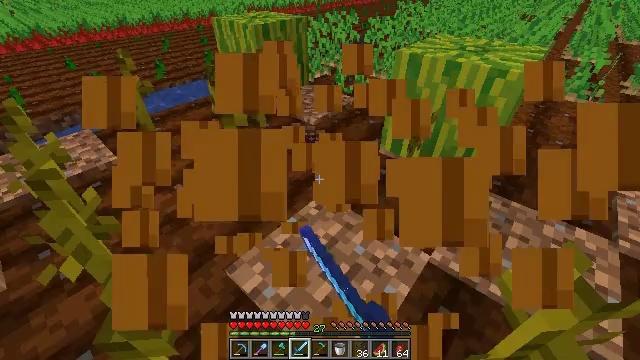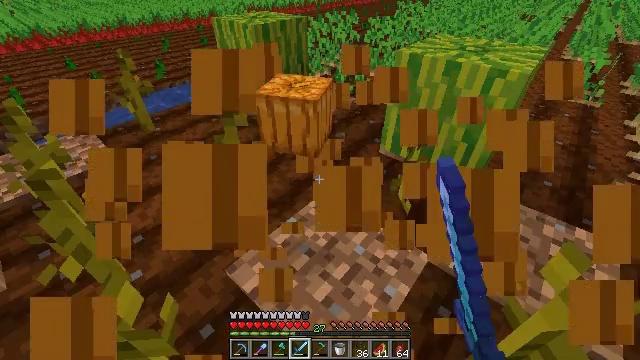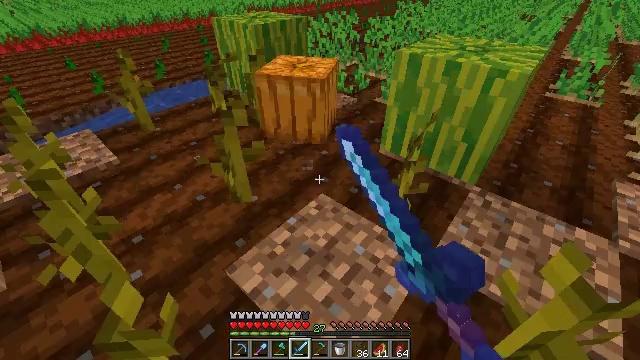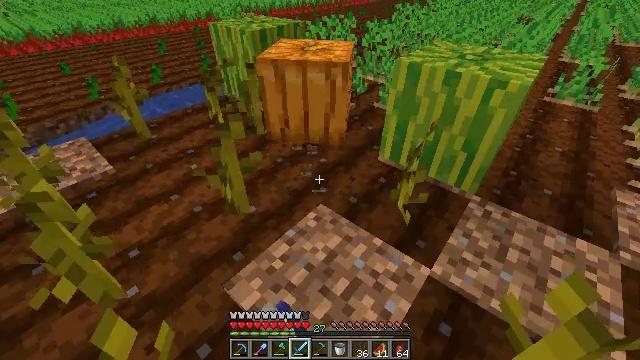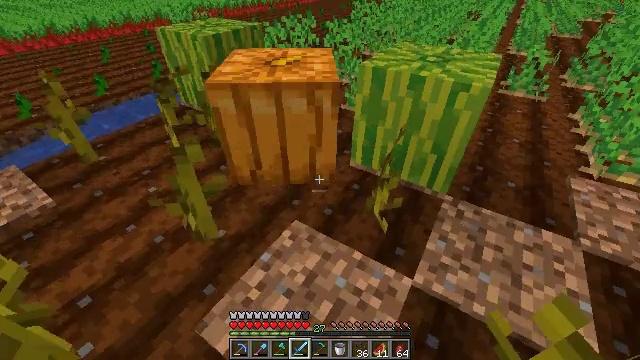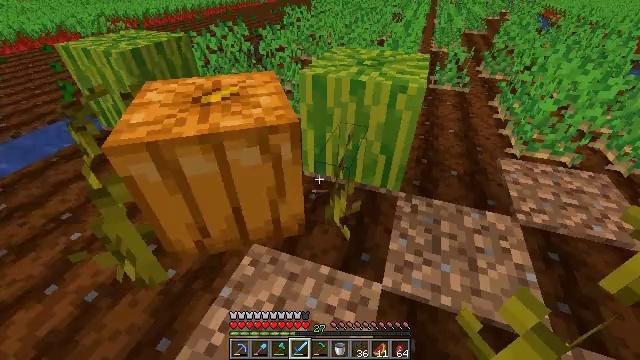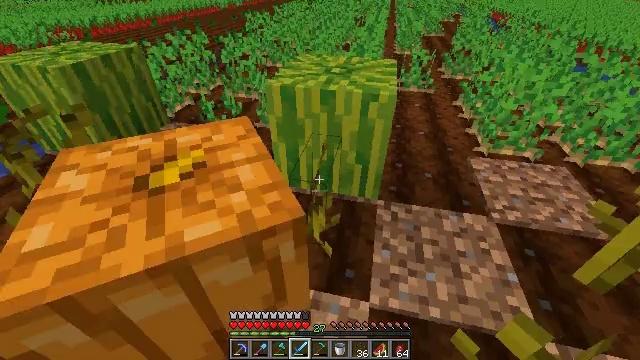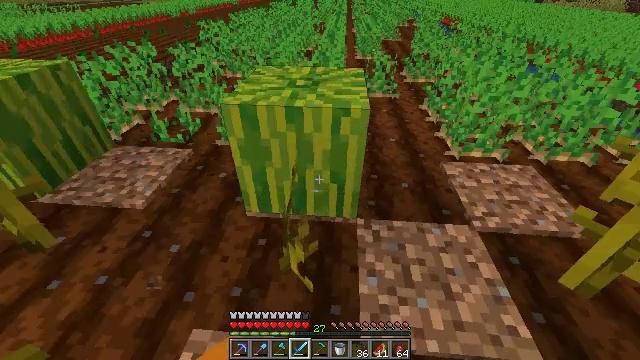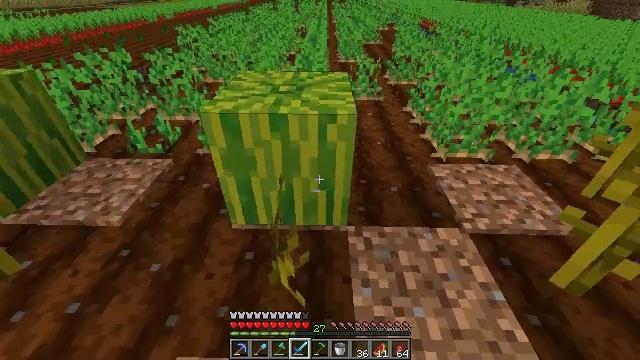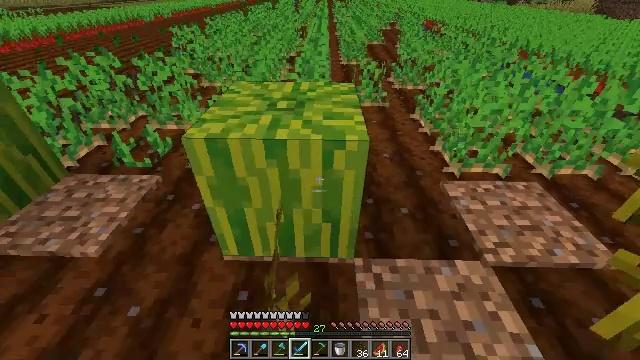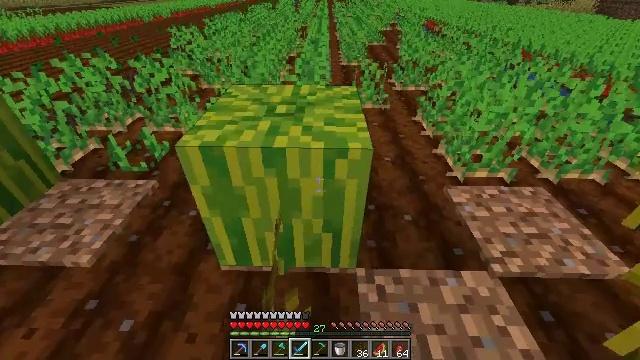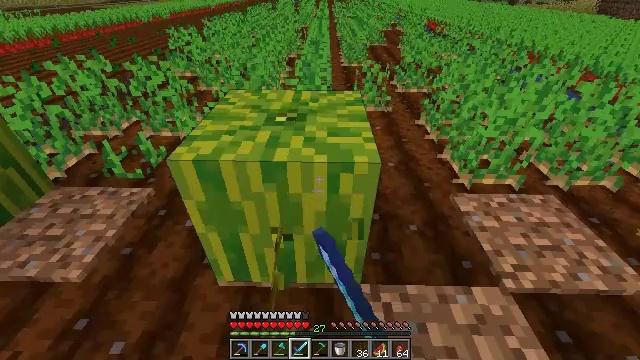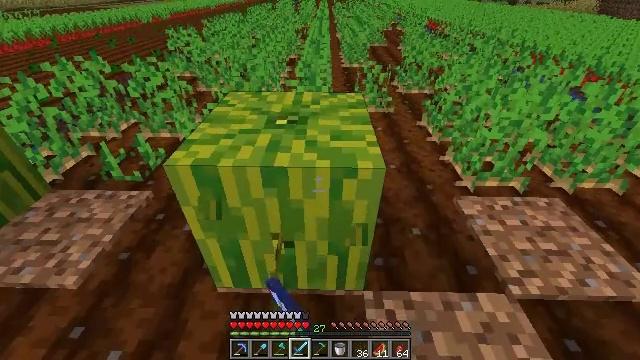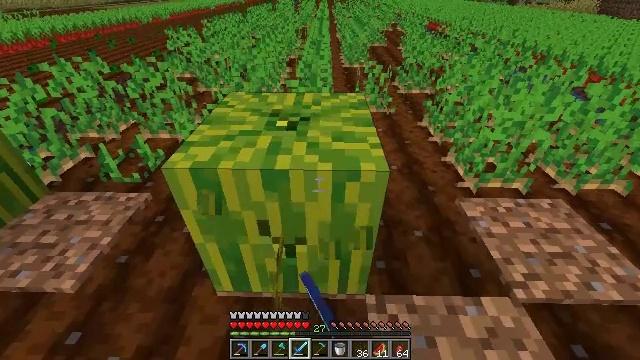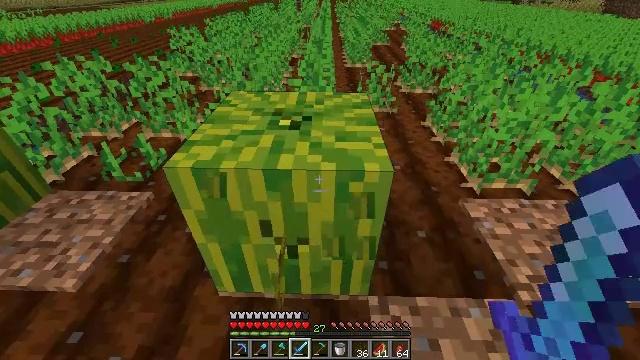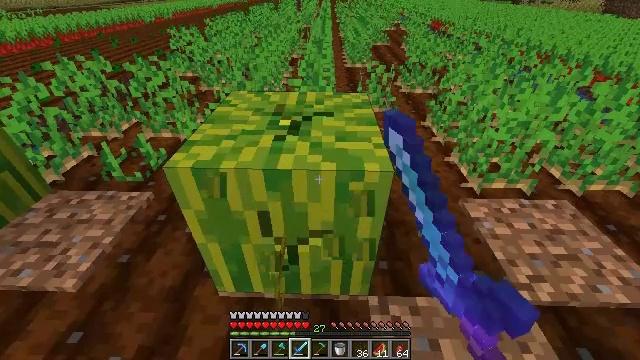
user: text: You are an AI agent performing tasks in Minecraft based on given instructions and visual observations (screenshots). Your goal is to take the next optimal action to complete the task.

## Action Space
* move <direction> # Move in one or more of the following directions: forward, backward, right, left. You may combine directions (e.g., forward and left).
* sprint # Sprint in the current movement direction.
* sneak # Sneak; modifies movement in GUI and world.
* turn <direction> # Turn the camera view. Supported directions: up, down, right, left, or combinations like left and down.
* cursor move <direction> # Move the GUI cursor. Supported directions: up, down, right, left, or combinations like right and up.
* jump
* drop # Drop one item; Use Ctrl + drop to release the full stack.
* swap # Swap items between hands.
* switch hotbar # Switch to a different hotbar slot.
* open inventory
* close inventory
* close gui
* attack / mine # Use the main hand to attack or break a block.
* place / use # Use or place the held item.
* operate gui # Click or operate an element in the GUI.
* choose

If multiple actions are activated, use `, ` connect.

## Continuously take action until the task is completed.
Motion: motion action
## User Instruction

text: Gather melon for food.
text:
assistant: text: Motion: attack / mine
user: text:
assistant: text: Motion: attack / mine
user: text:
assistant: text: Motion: move forward
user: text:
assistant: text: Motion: move forward, turn right
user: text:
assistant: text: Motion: move forward, turn right
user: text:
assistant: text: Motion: move forward, turn right
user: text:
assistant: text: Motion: move forward, turn right
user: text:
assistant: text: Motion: move forward, turn right
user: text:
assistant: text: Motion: move forward
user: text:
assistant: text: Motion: attack / mine
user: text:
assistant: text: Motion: attack / mine
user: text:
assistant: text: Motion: attack / mine
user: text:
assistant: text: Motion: attack / mine
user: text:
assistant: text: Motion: attack / mine
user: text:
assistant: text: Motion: attack / mine
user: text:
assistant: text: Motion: attack / mine
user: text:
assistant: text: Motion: attack / mine
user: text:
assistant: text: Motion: attack / mine
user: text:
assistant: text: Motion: attack / mine
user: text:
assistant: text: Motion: attack / mine
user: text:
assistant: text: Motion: attack / mine
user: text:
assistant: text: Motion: attack / mine
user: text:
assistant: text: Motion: attack / mine
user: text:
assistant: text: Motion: attack / mine
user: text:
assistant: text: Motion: attack / mine
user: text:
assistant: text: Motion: attack / mine
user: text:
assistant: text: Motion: attack / mine
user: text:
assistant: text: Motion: attack / mine
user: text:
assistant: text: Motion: attack / mine
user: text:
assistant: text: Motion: attack / mine